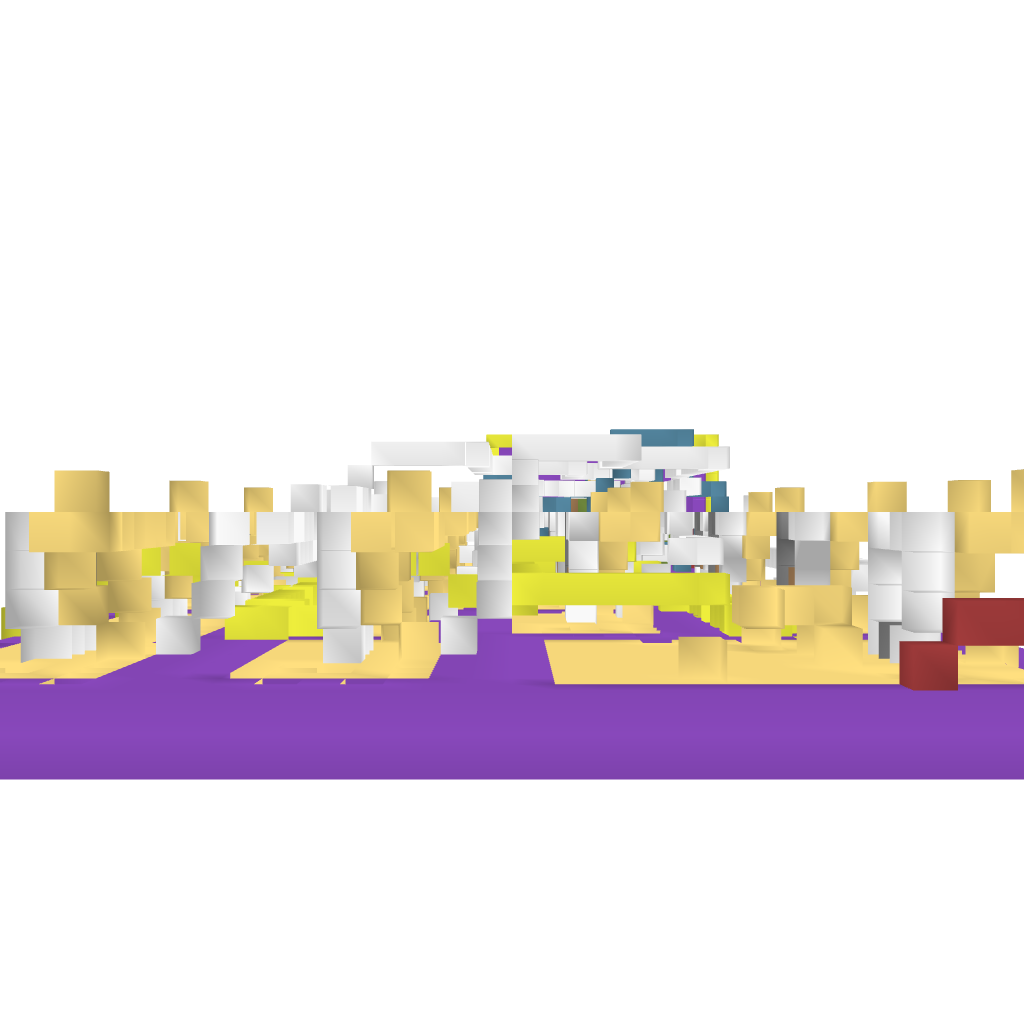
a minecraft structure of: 4x4 Screen bad low quality